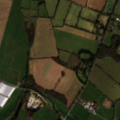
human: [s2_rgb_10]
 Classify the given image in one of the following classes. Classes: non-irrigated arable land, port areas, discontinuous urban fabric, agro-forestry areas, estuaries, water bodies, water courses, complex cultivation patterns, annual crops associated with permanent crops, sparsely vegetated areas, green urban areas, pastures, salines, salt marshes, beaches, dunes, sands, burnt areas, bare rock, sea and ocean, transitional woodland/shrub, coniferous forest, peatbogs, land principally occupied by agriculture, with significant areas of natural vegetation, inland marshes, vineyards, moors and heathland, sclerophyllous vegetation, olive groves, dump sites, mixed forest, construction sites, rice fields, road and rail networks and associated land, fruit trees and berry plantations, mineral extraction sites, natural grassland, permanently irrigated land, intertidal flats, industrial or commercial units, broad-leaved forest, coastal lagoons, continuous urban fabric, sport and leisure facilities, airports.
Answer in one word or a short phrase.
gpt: non-irrigated arable land, pastures